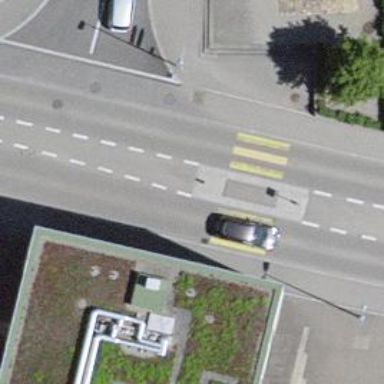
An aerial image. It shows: Zebra crossing with crossing island.